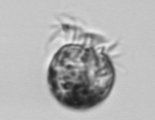
Label: Ciliophora